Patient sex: M
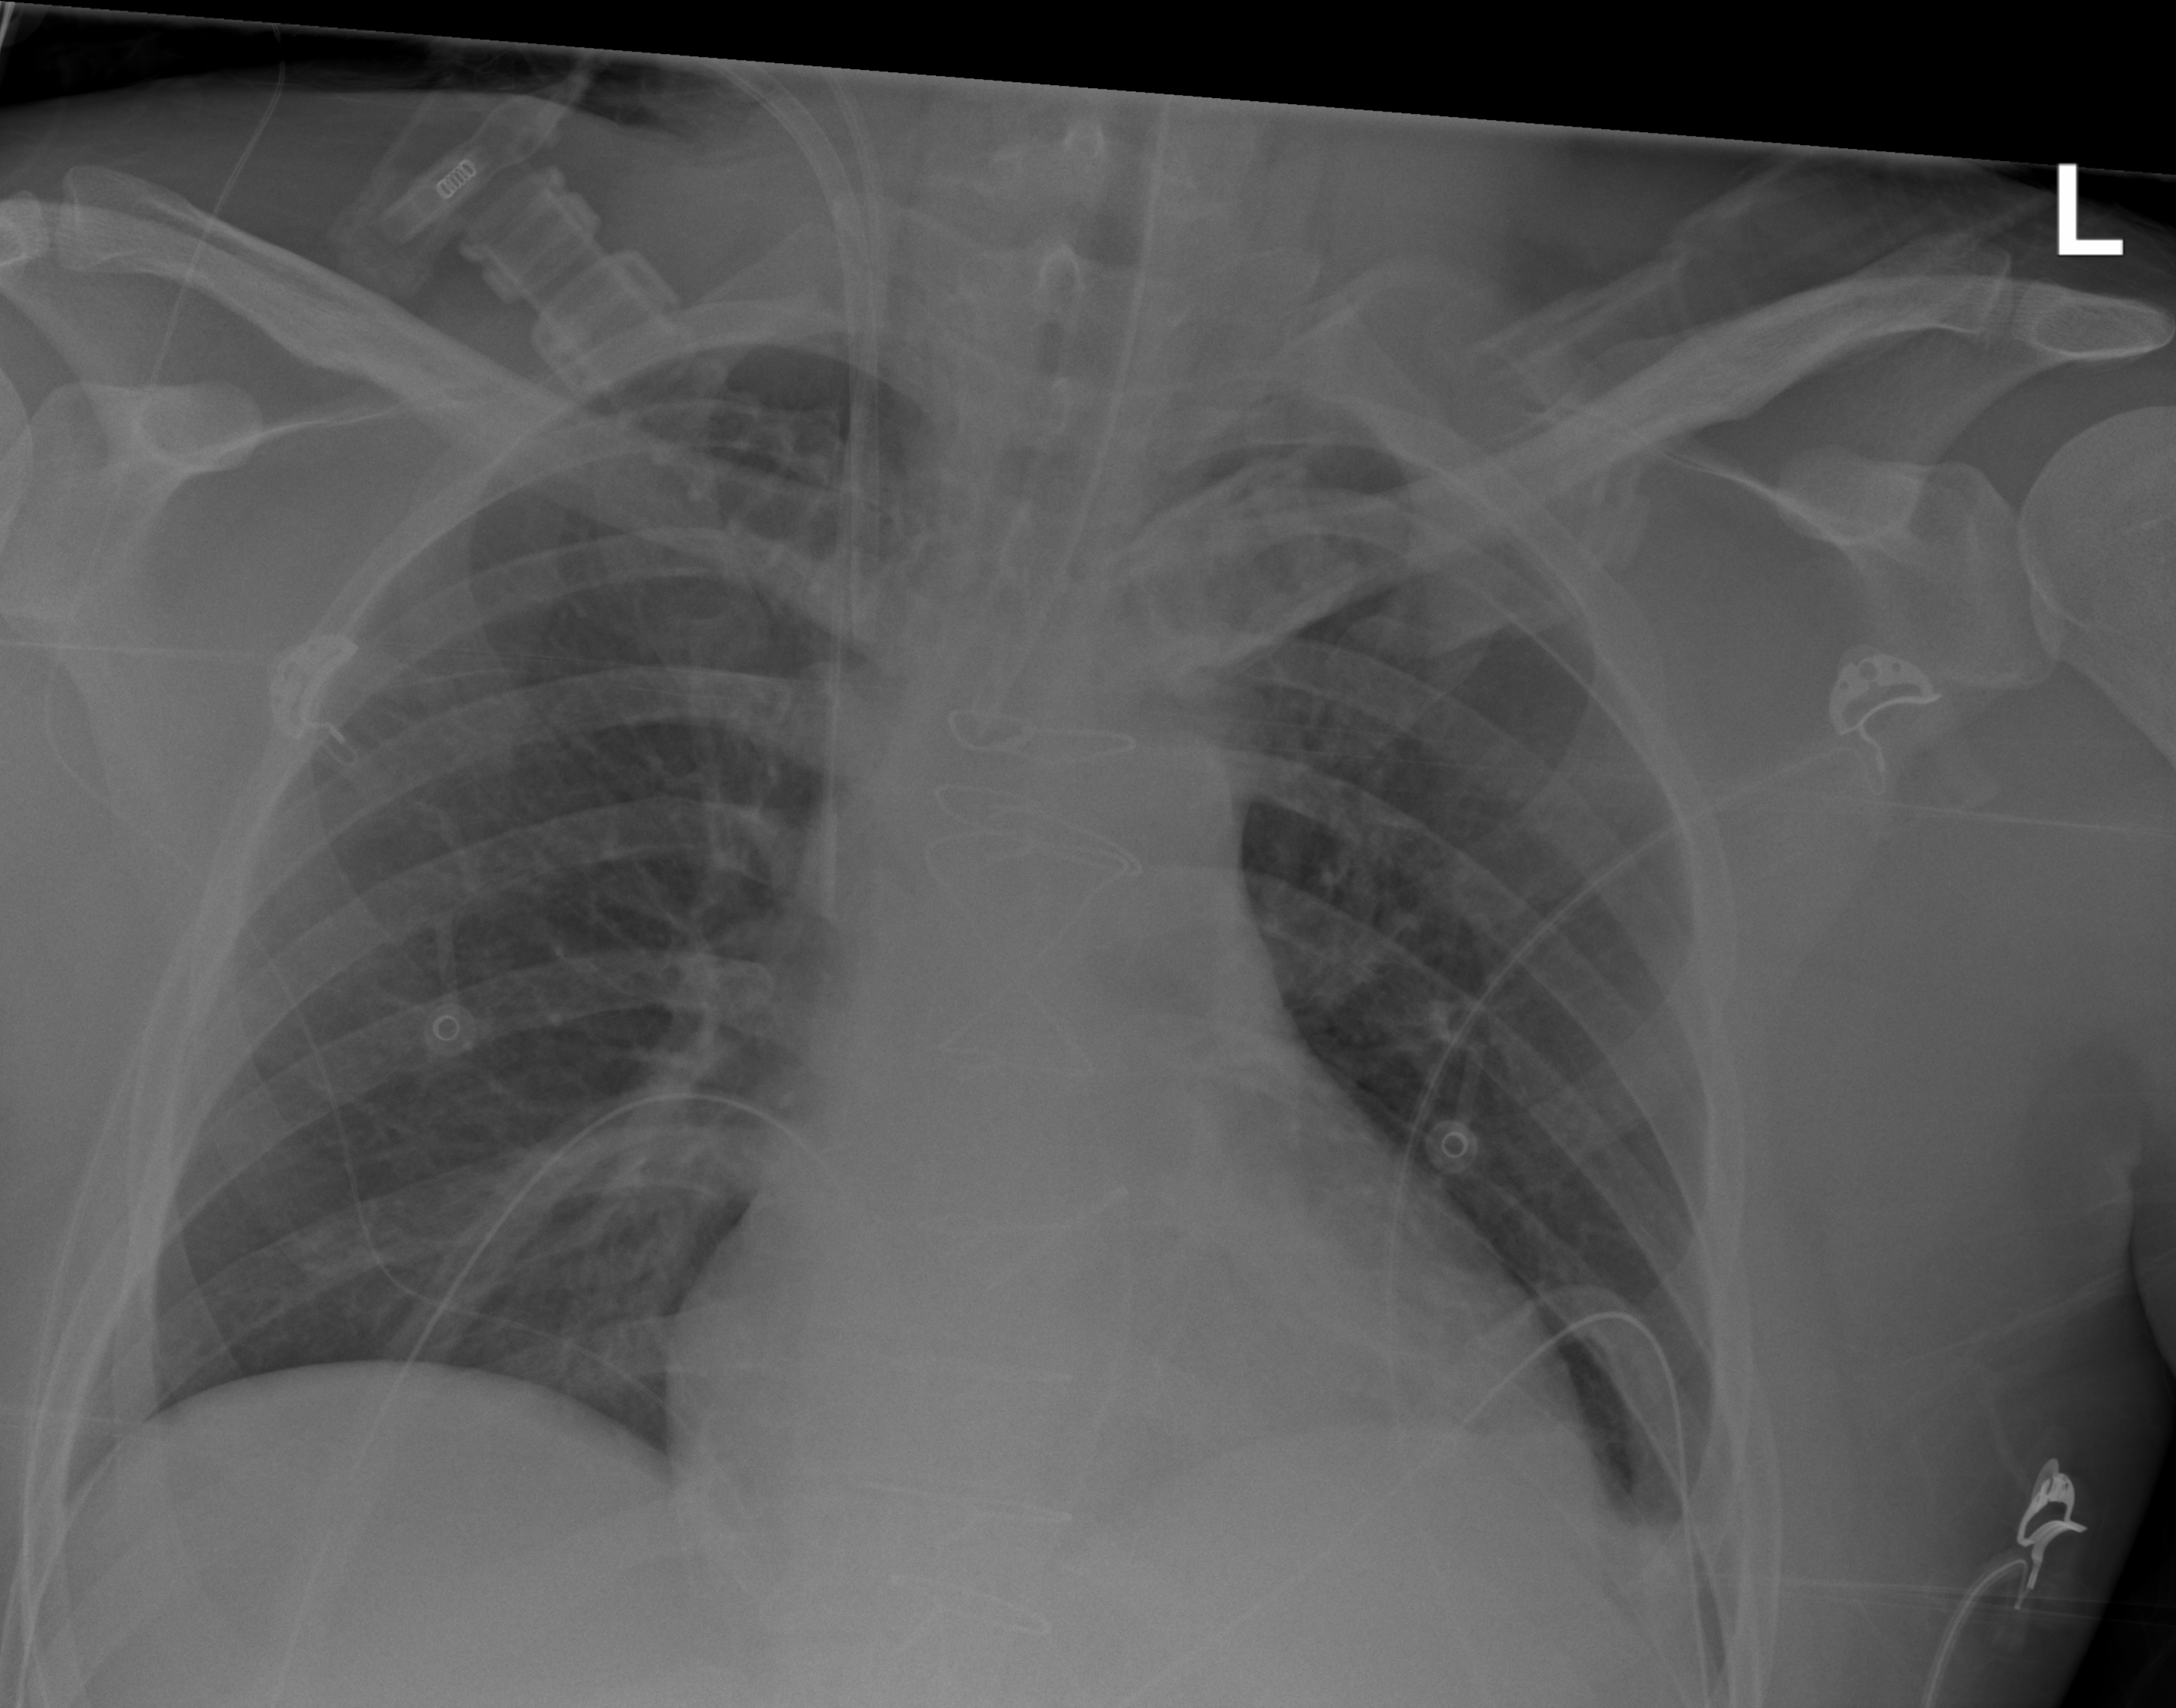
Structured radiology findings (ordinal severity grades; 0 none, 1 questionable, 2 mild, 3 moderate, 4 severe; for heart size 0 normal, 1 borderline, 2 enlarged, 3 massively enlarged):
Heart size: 1
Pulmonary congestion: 2
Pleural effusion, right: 0
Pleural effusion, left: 2
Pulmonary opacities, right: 0
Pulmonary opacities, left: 0
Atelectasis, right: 0
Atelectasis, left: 2